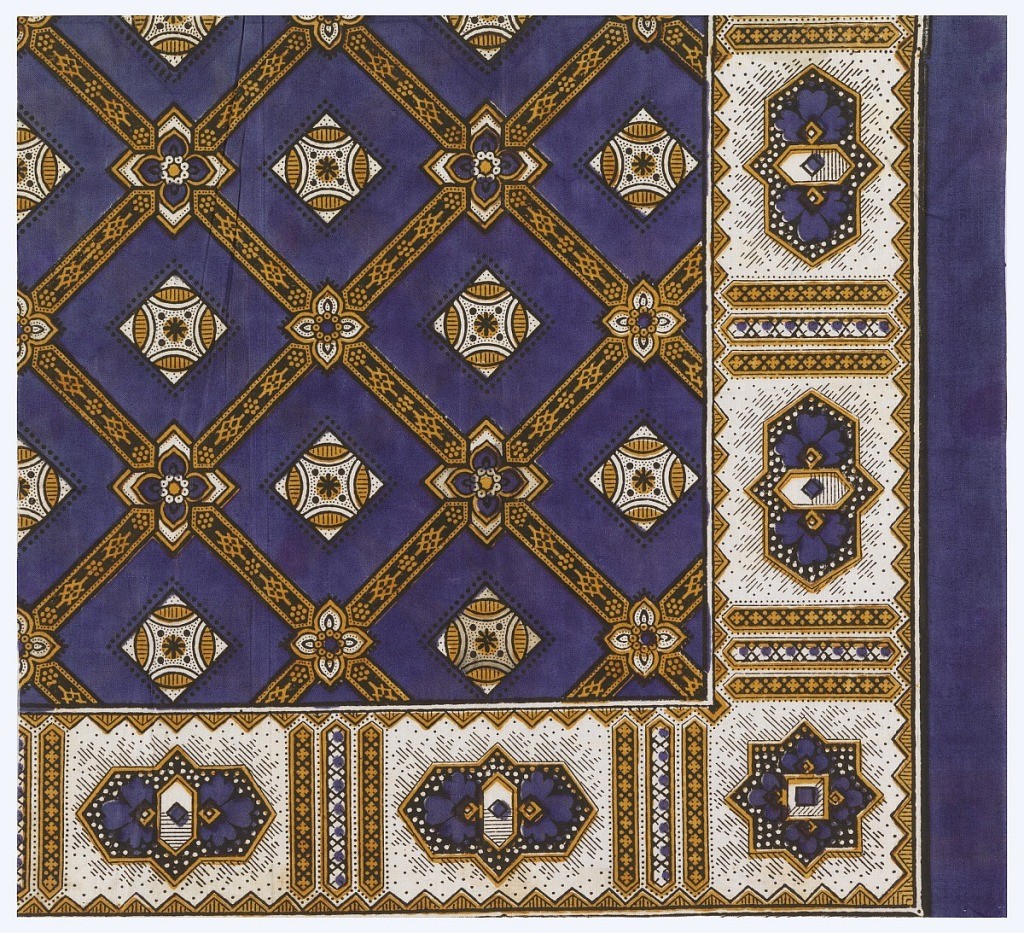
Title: Scarf sample
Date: mid-19th century
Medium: silk Technique: block printed on plain weave
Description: Quarter of a printed scarf in purple, yellow, and black. Border of compartmentalized geometric pattern and field showing diamond grid.